Question: I am trying to only display the major roads in the UK, or M roads.
'''
[
{
"featureType": "water",
"stylers": [
{ "visibility": "off" }
]
},{
"featureType": "road.arterial",
"stylers": [
{ "visibility": "off" }
]
},{
"featureType": "road.local",
"stylers": [
{ "visibility": "off" }
]
}
]
'''
Using the above options still displays all of the 'A' roads, in other words too many roads:

I only want to display the M (blue) roads.
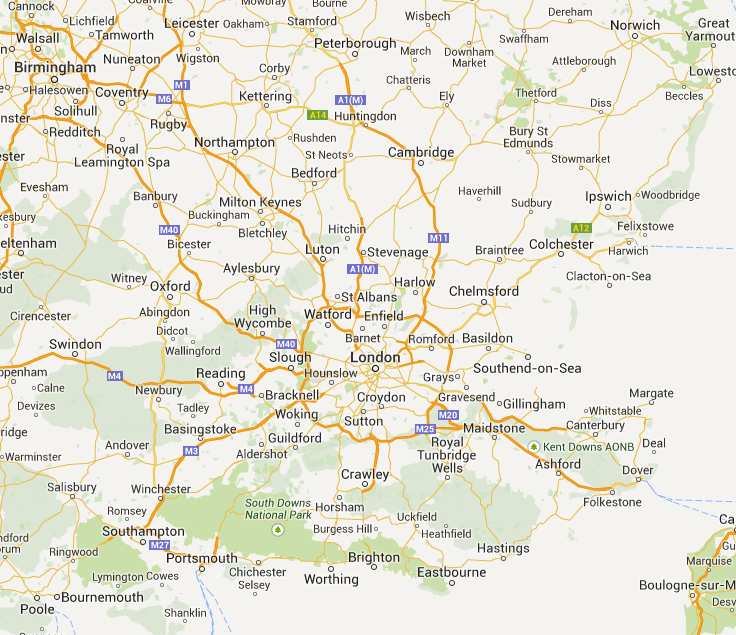
Answer: This will hide A highroads but show the M highroads :
'''
[{"featureType":"road.highway.controlled_access",
"elementType":"all",
"stylers":[{"visibility":"off"}]},
{"featureType":"road.highway",
"elementType":"all",
"stylers":[{"visibility":"on"}]}]
'''
I would suggest you check out this (or any other google map style editor)
<URL>
You'll be able to find everything that is customizable.